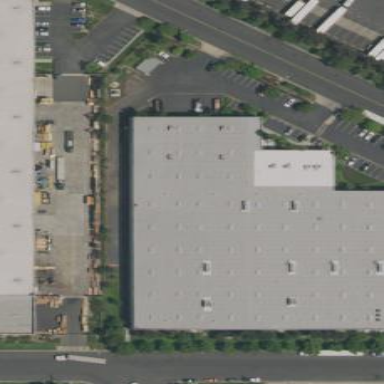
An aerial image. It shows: Warehouse.